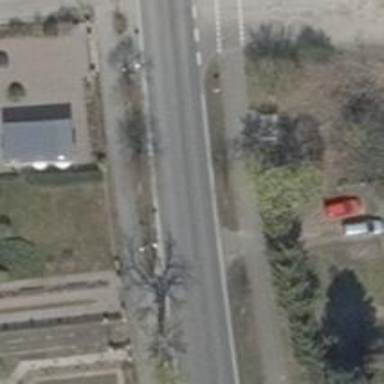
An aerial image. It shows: Avenue lined with broadleaved deciduous trees.